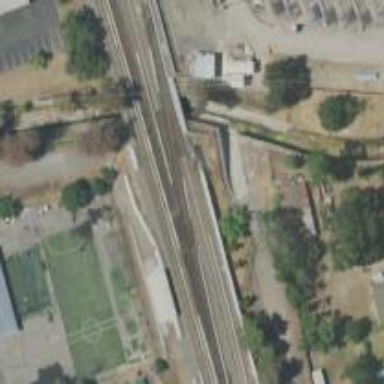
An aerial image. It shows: Bridge over electrified rail tracks leading to yard.